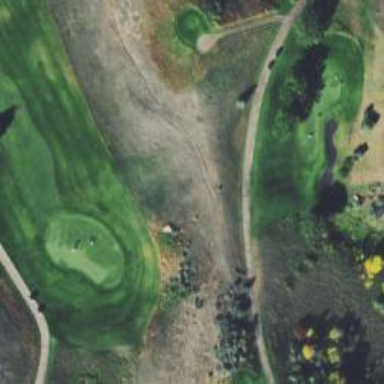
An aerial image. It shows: Path for both roads and golfers.